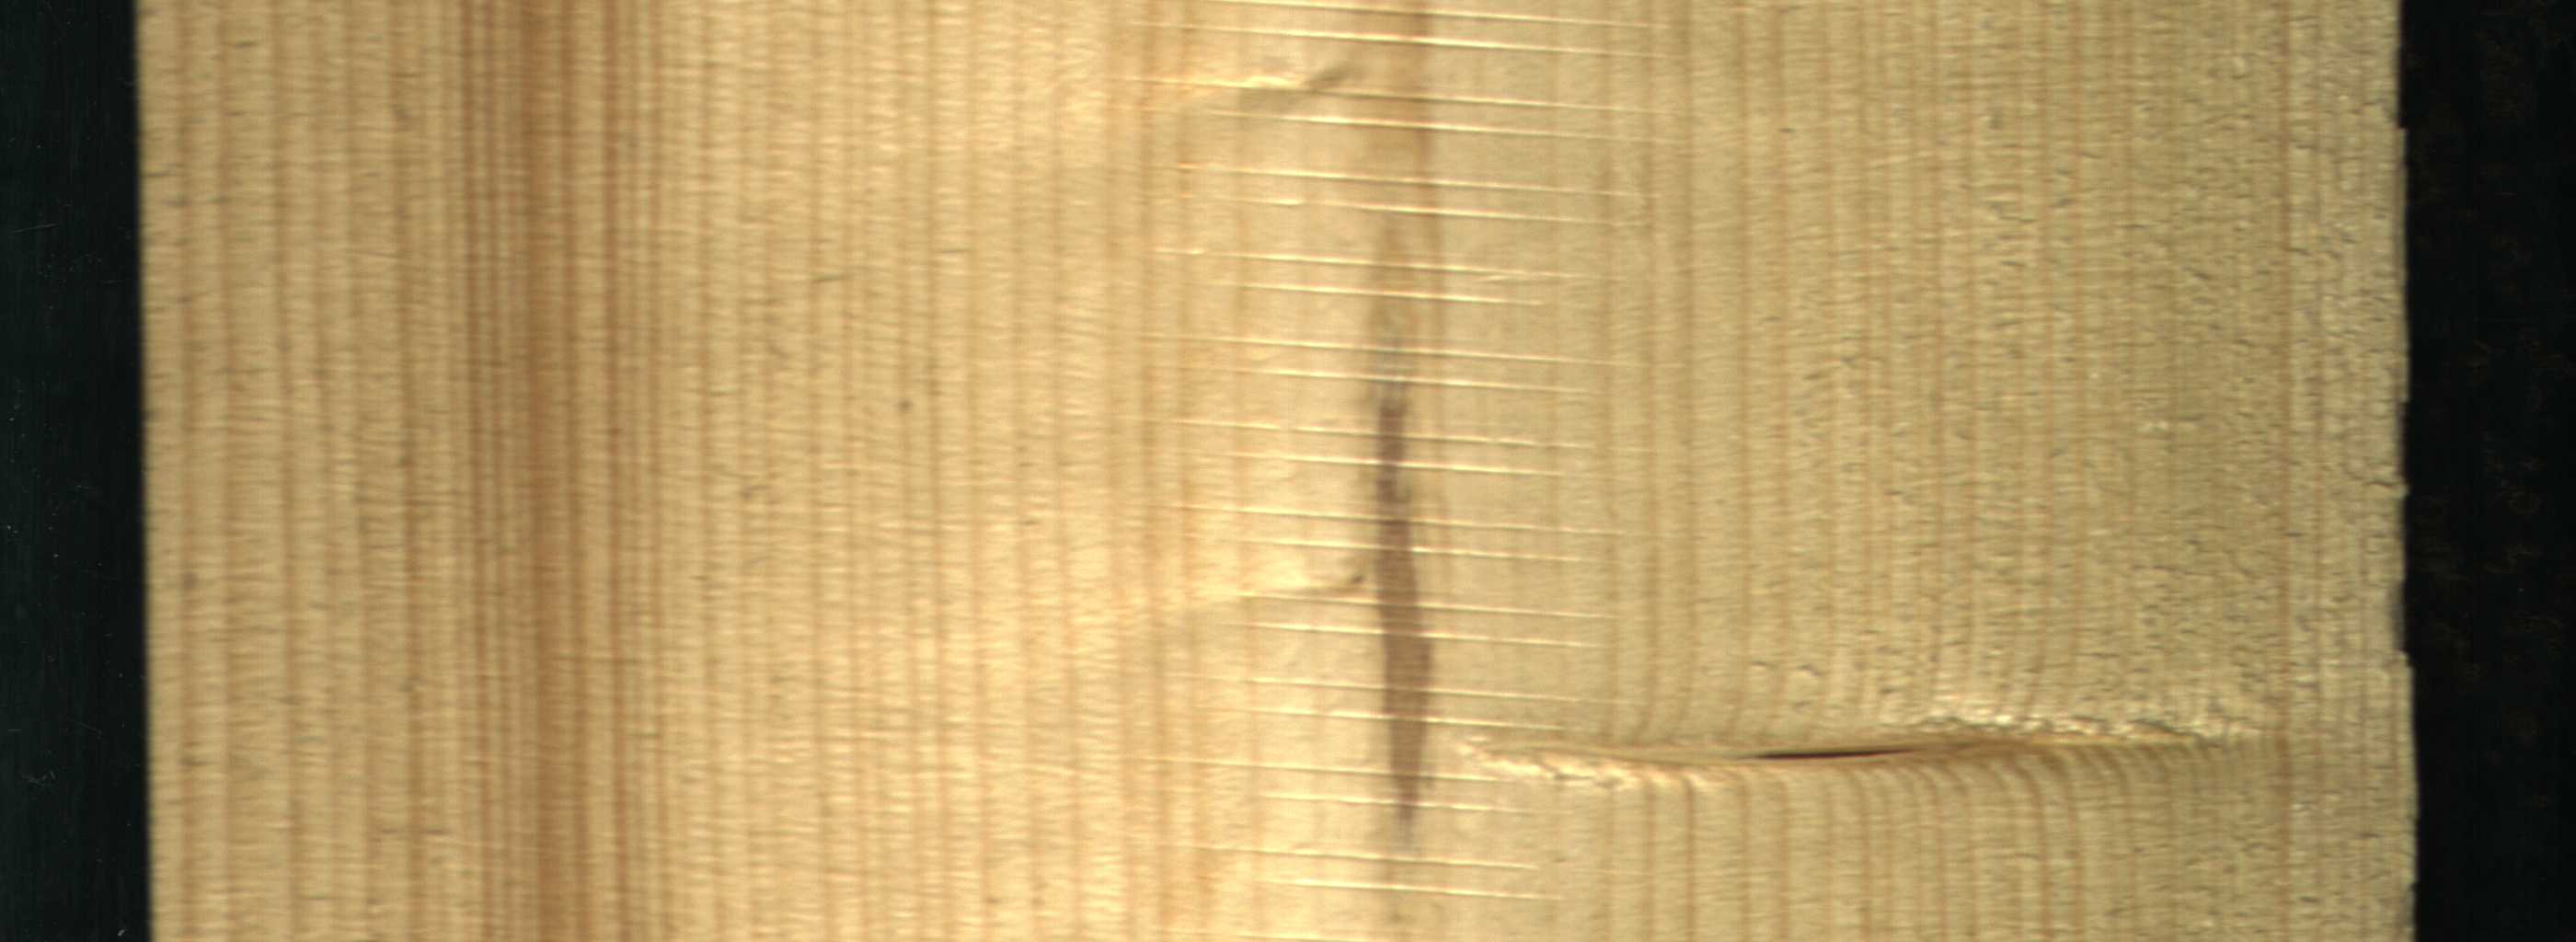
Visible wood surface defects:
Quartzity
Live_Knot